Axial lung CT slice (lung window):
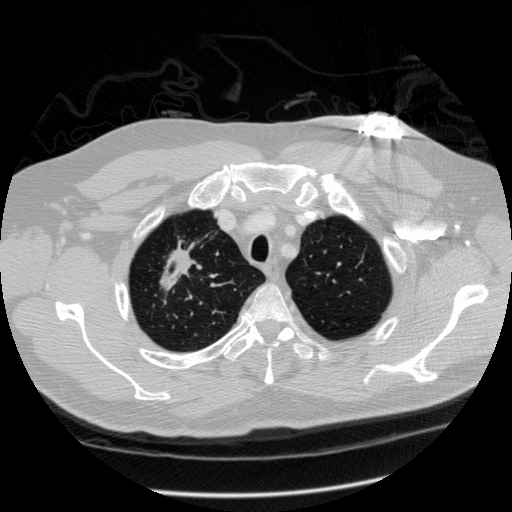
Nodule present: yes
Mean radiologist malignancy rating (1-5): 5